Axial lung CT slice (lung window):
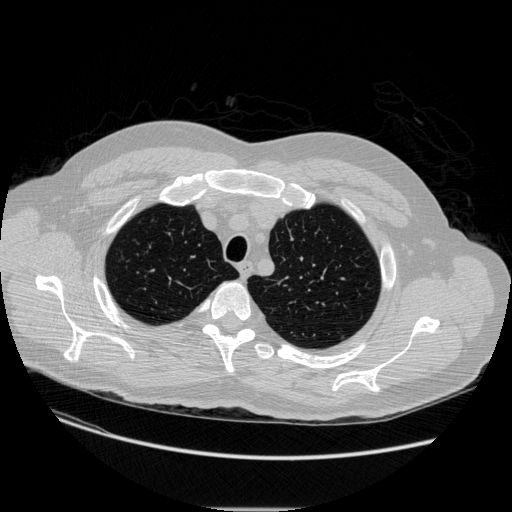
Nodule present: no